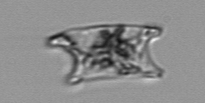
Label: Eucampia